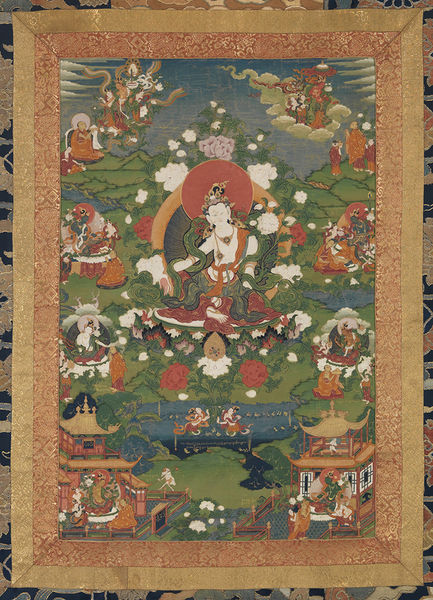
Titel: Bodhisattva Padmapani and other Deities
Standort: Amherst (Massachusetts, USA)
Institution: Mead Art Museum, Amherst College
Schlagwörter: architecture, blue, crown, men, palace, people, red, religious, white, women, black, carpet, gold, green, lady, painting, woman, yellow, flowers, japanese, pink, rug, tapestry, flower, angel, cloud, clouds, gods, heaven, man, sky, tree, boat, building, hills, house, lake, landscape, mountains, nature, orange, sea, see, water, houses, roof, sun, trees, village, grass, light, river, garden, plants, frame, castle, color, fabric, silk, boats, bridge, fence, meadow, town, emperor, festival, park, pastoral, temple, courtyard, prayer, square, buildings, gate, colorful, colors, colourful, monks, heavens, religion, circle, rose, home, pond, god, goddess, godess, pool, chinese, asian, colour, sheep, dragon, japan, china, eastern, indian, oriental, pray, faith, drache, buddha, indien, border, mural, world, bunt, wheel, serpent, snake, spirits, india, alt, dragons, halo, countryside, hous, pavilion, framed, nimbus, asia, cherry, chrysanthemum, guy, worship, petals, above, mandala, tibet, skyu, deity, rag, buddhism, hindu, temples, wall hanging, budha, divinity, tibetan, pagoda, red halo, buhdda, tapistry, kilim, buddism, chinese landscape, budhist, bodhisattva, bodhisattvas, pagodas, goly, buggha, gobelen, bodhivista, petal7, buddah, buddhist art, asian art, fabric art